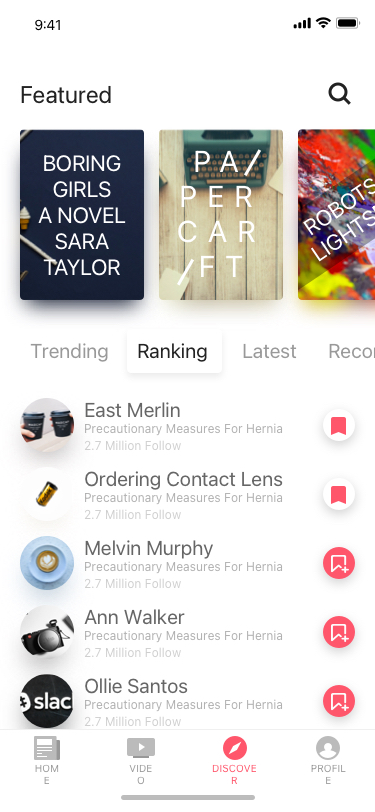
Text in this UI design:
Featured
BORING
GIRLS
A NOVEL
SARA
TAYLOR
PA
PER
CAR
FT
ROBOTS IN
LIGHTSPEED
Trending
Ranking
Latest
Recommend
East Merlin
Precautionary Measures For Hernia
2.7 Million Follow
Ordering Contact Lens
Precautionary Measures For Hernia
2.7 Million Follow
Melvin Murphy
Precautionary Measures For Hernia
2.7 Million Follow
Ann Walker
Precautionary Measures For Hernia
2.7 Million Follow
Ollie Santos
Precautionary Measures For Hernia
2.7 Million Follow
East Merlin
Precautionary Measures For Hernia
2.7 Million Follow